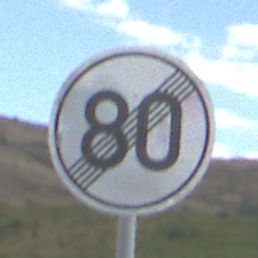
Verkehrszeichen: EndeGeschwindigkeit80
Umgebung: Outdoor, Nature
Tageszeit: Midday
Wetter: PartlyCloudy
Licht: Natural
Jahreszeit: NotSpecified
Kontrast: LowContrast